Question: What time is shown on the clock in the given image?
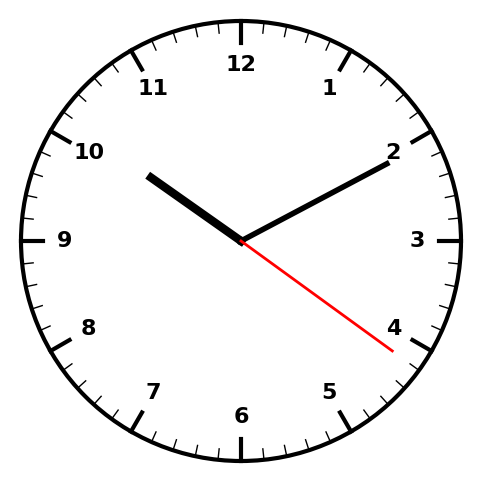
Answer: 10:10:21